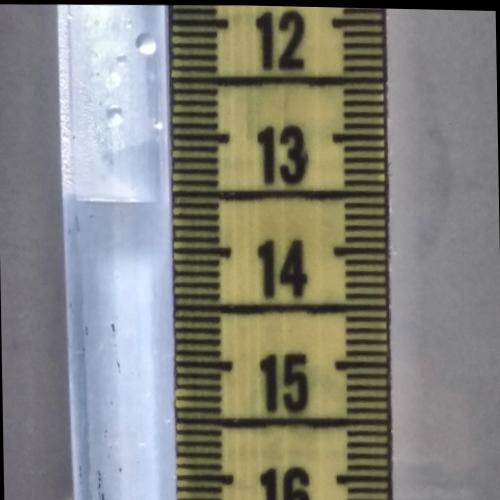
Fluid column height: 13.6 cm